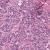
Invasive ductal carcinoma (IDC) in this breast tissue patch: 1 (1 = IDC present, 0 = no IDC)